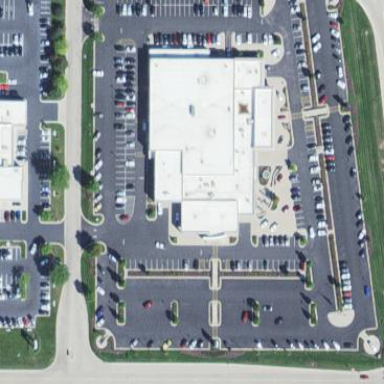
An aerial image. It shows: Commercial building used for car shop.